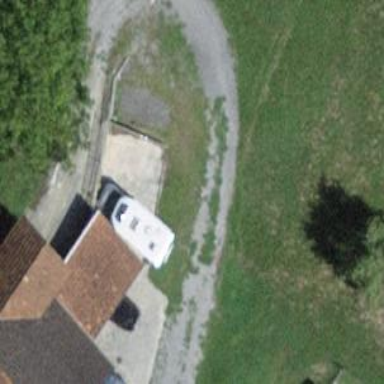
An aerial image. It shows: Caravan site for tourism.